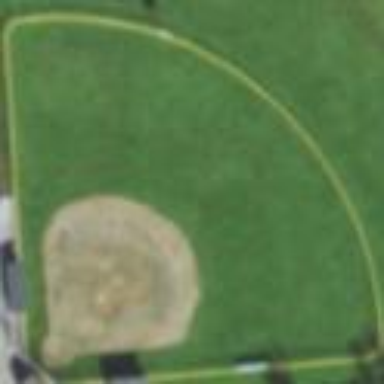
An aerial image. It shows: Baseball pitch for leisure land activities.